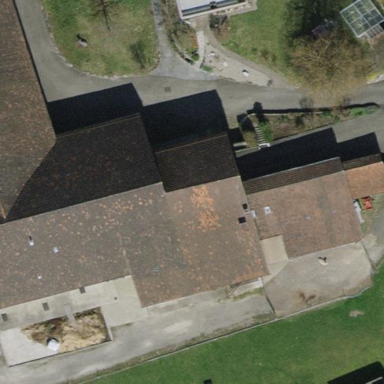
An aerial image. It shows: Building with tile roof.